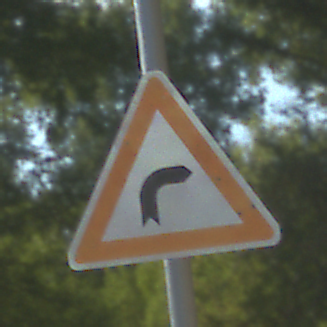
Verkehrszeichen: KurveRechts
Umgebung: Outdoor, Nature
Tageszeit: MorningAfternoon
Wetter: PartlyCloudy
Licht: Natural
Jahreszeit: NotSpecified
Kontrast: HighContrast